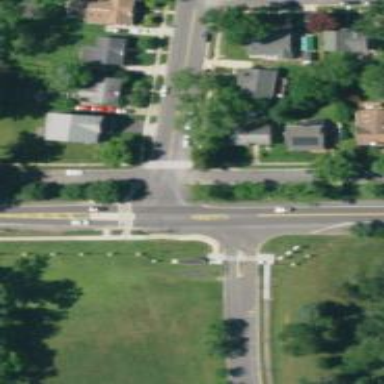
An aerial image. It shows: Unmarked crossing on the road.